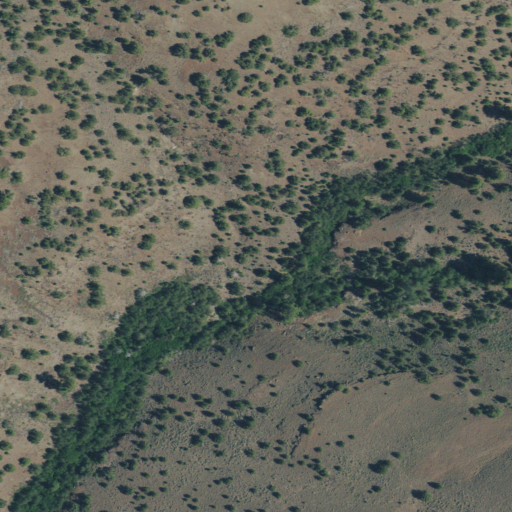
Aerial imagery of valley in Oregon named North Fork DeGarmo Canyon containing shrub and evergreen forest